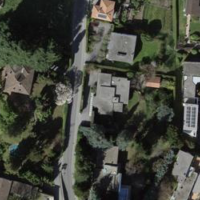
EUNIS habitat code: 55
Species observed at this site:
Quercus suber